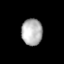
Tissue: lung
Cell type: Epithelial cells
Senescence score: 0.2024
Nuclear area (px): 543
Mean DAPI intensity: 179.464